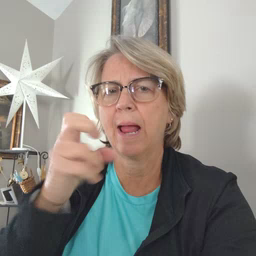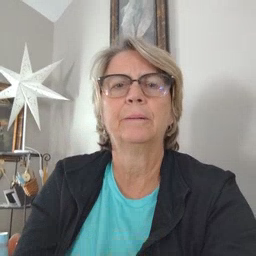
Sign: hen